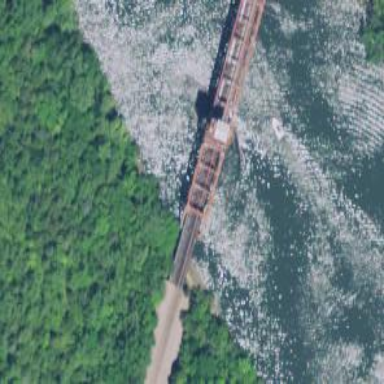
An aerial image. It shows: Movable railway bridge.